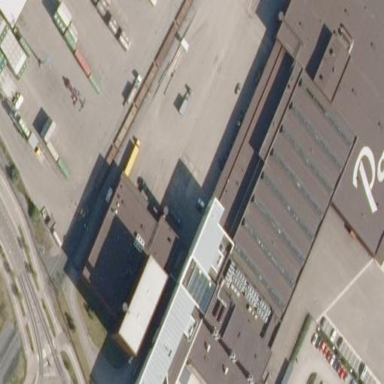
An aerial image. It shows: Commercial building.